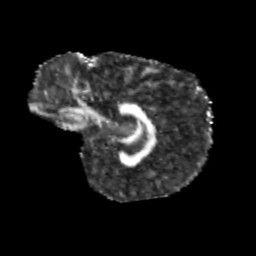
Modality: FA
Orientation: sagittal
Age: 9
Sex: male
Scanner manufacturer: siemens
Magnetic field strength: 3 T
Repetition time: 3.8 s
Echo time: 0.07 s